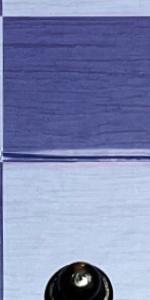
Label: Empty